Field crop: maize
Growth stage: 2
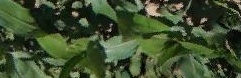
Species: maize